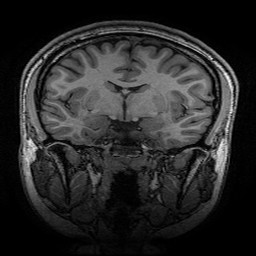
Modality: T1w
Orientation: sagittal
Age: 18
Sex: female
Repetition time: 0.0077 s
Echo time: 0.0034 s